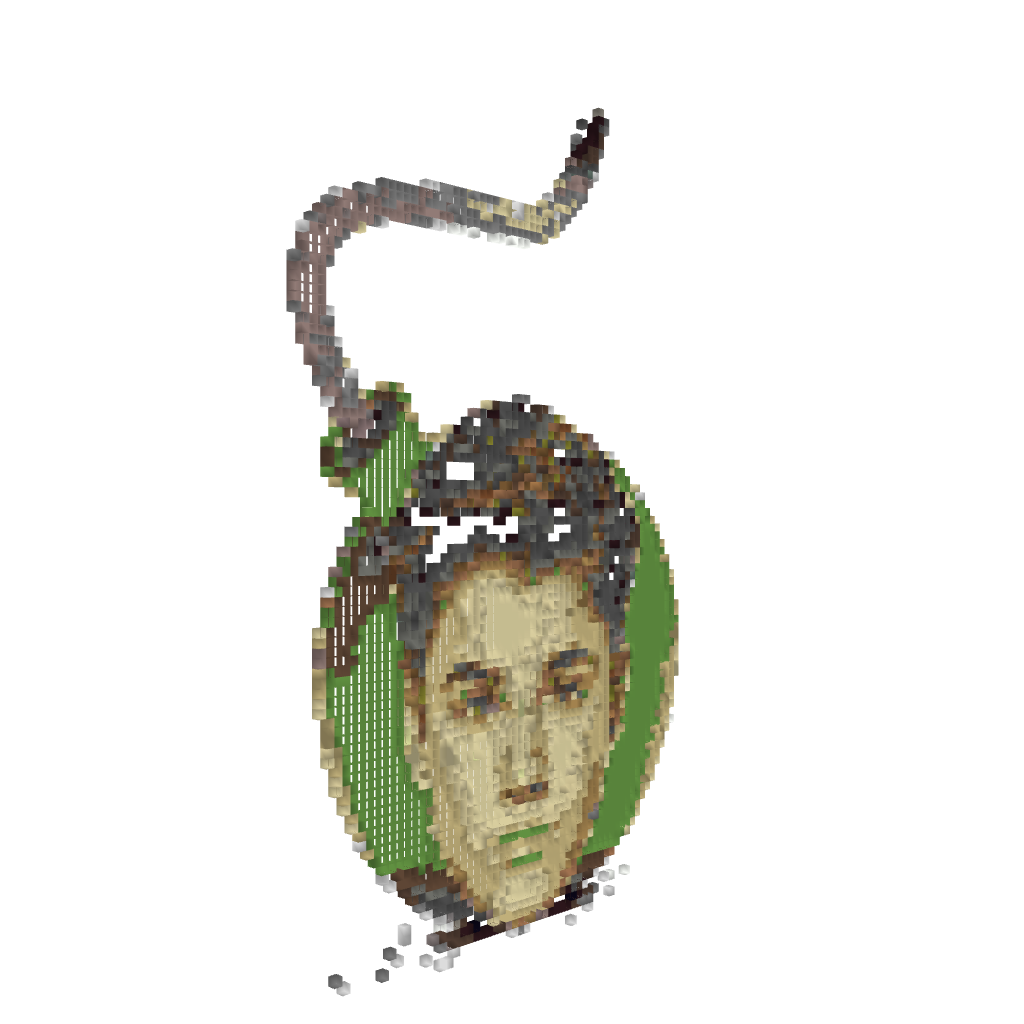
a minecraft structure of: Need something to Blow Up for Your Server? (ErnieCIII)